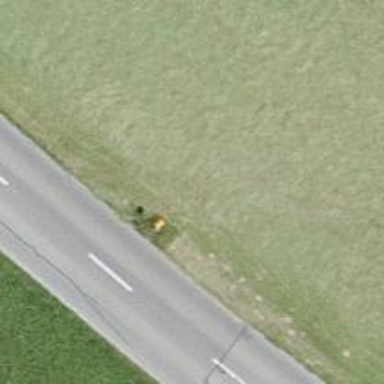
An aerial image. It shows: Pole with roof cover.